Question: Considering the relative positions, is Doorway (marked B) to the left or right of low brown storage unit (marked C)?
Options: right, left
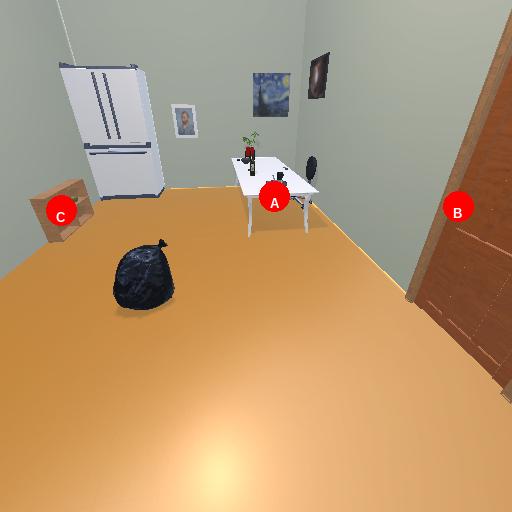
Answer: right